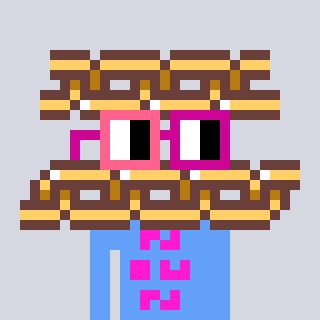
a pixel art character with square pink and red glasses, a chain-shaped head and a blue-colored body on a cool background